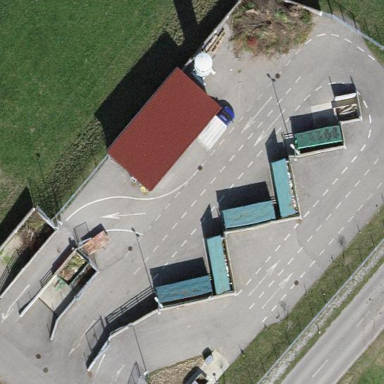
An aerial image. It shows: Recycling centre providing amenities for recycling.